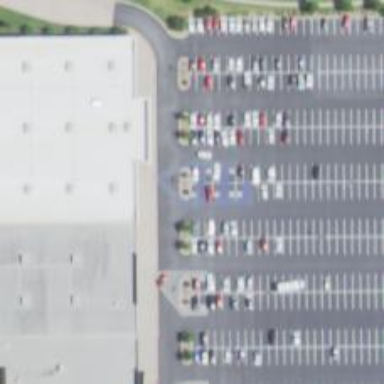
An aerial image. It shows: Parking space.